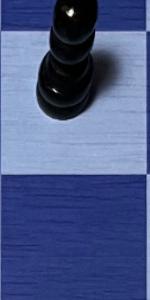
Label: Empty